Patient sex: M
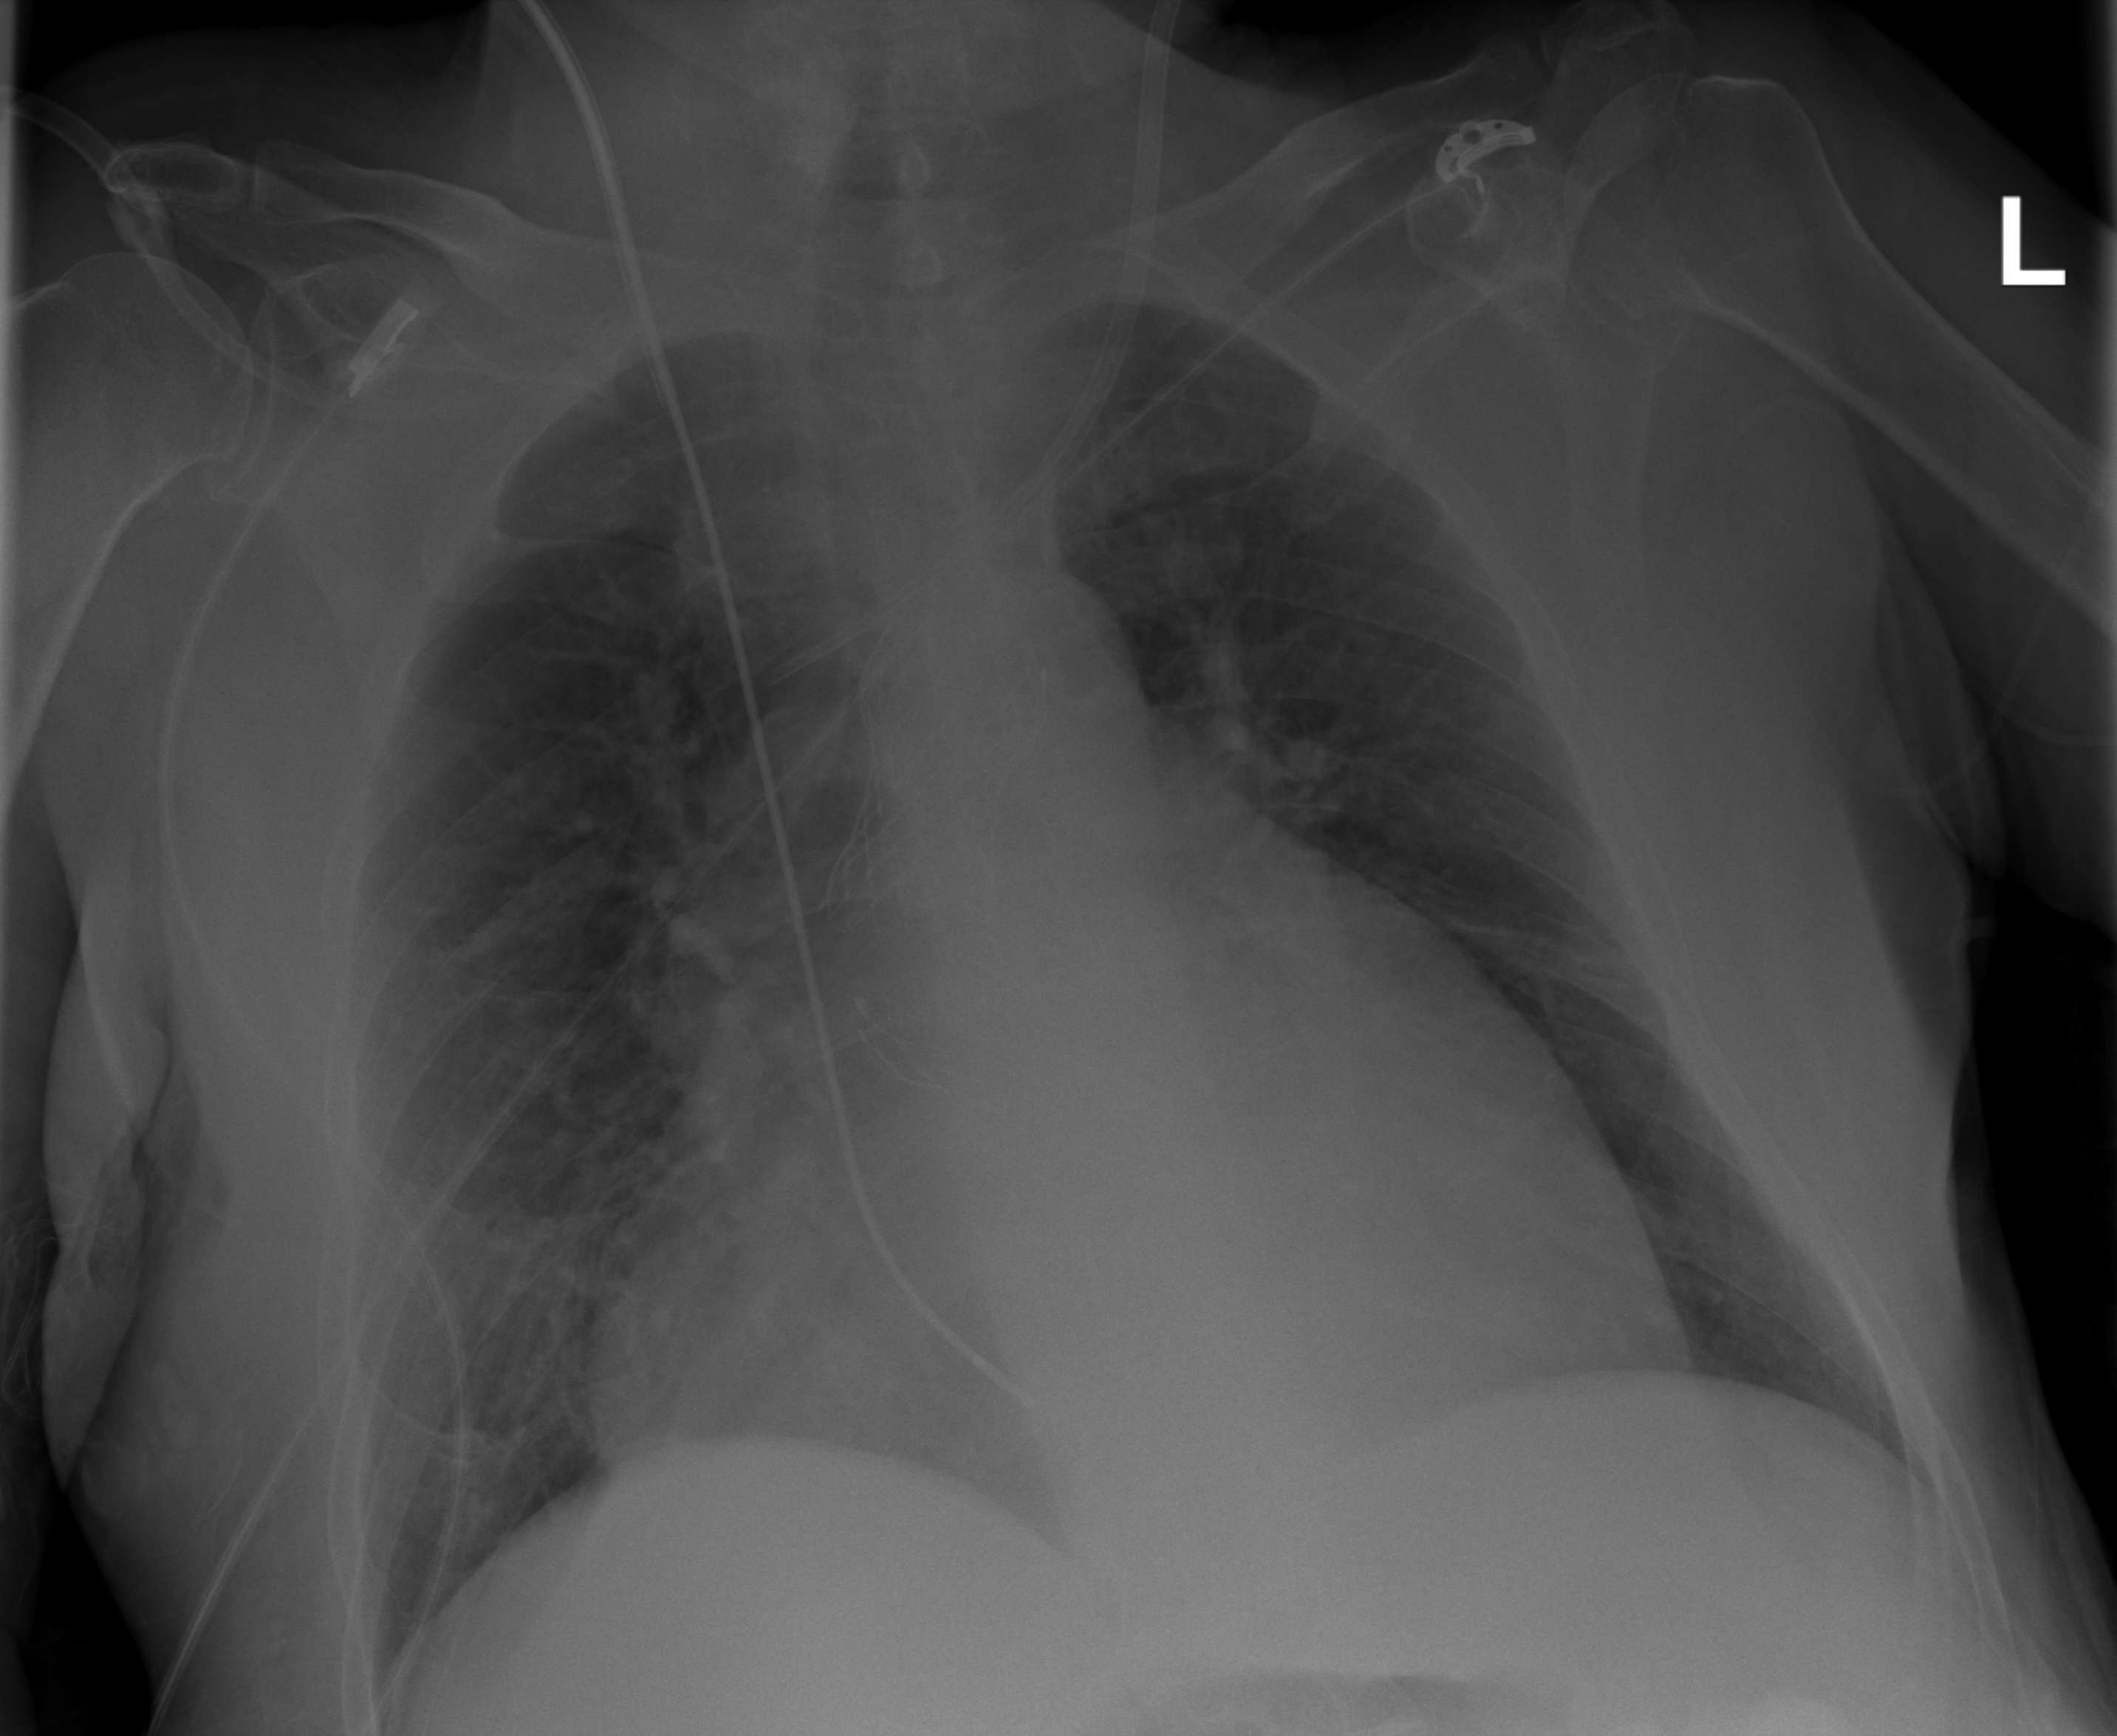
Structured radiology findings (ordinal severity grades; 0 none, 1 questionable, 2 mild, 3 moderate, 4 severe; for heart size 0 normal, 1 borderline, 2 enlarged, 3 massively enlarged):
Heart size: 3
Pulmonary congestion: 2
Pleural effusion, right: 0
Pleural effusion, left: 0
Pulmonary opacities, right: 1
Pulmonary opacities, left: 1
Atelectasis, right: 0
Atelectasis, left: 0